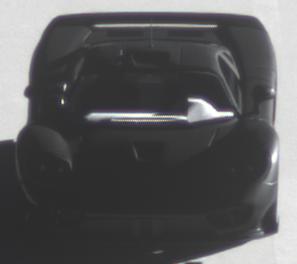
Make: Saleen
Model: S7
Detailed model: -
Model produced from: 2000
Model produced until: 2008
Doors: 2
Color: black
Road condition: dry road
Daytime: morning or afternoon
Contrast: high contrast